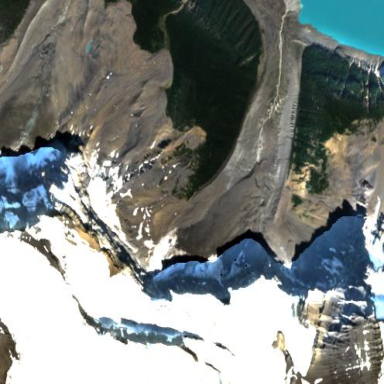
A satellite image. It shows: Majestic glacier in the distance.